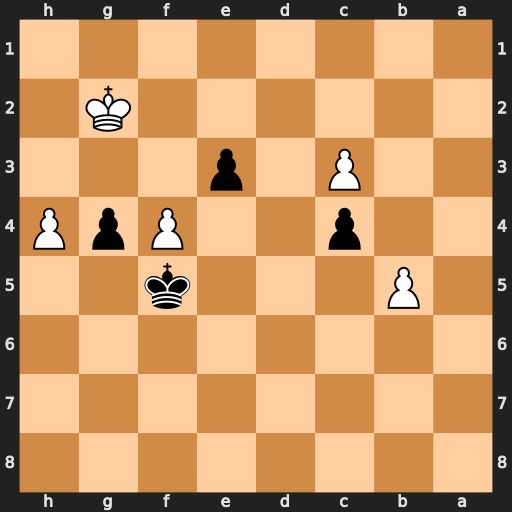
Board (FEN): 8/8/8/1P3k2/2p2PpP/2P1p3/6K1/8
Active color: b
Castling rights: -
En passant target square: -
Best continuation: Ke4 b6 e2 Kf2 Kd3 b7 Kd2 Kg2 e1=Q